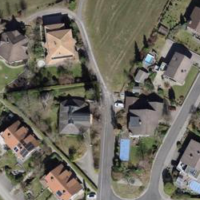
EUNIS habitat code: 55
Species observed at this site:
Humulus lupulus